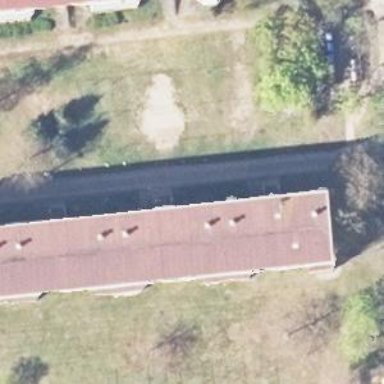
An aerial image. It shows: Image showing building with apartments.